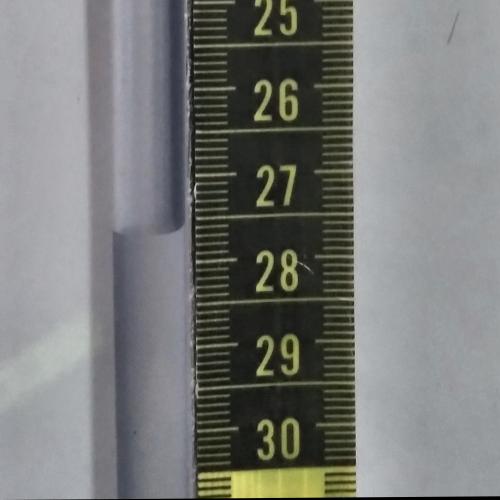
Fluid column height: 27.6 cm